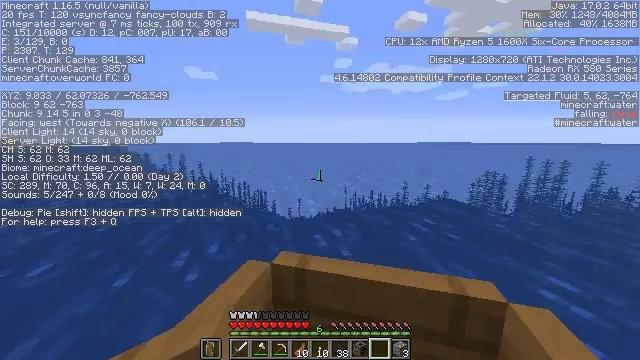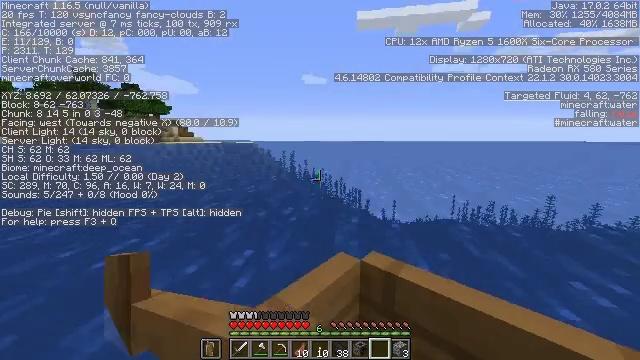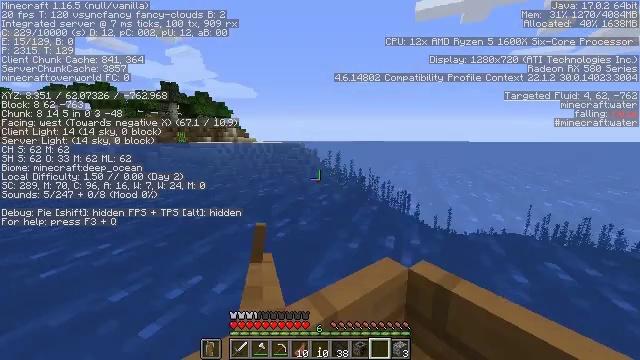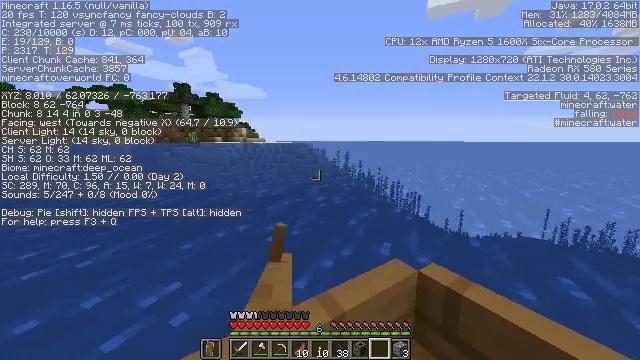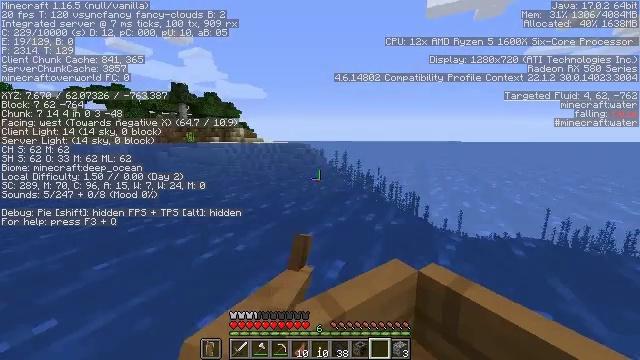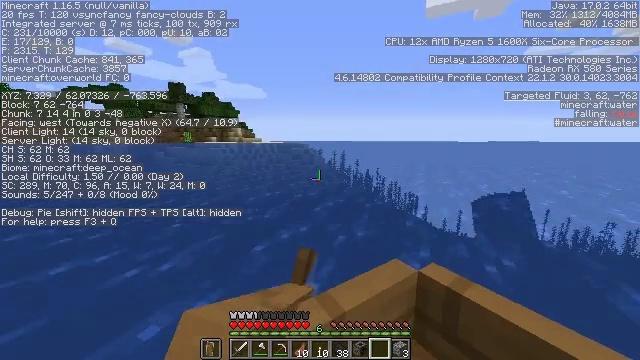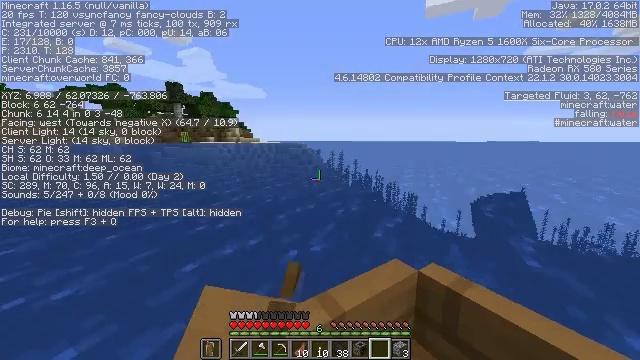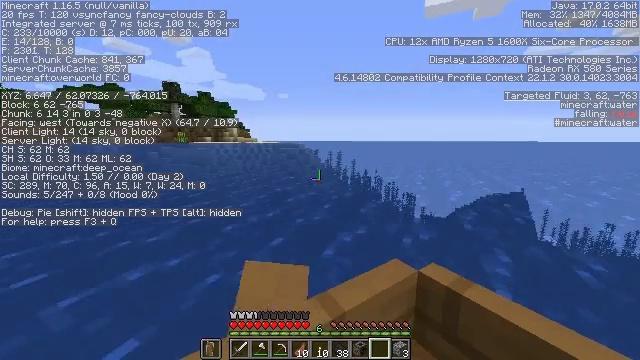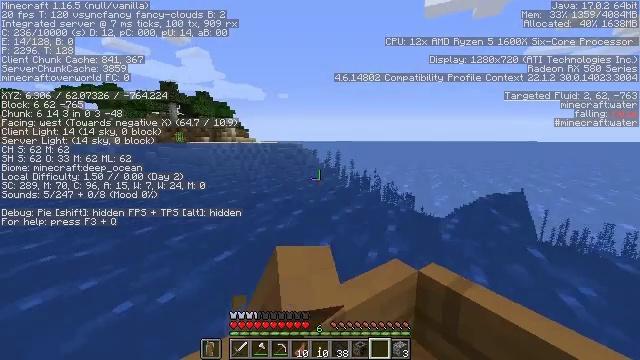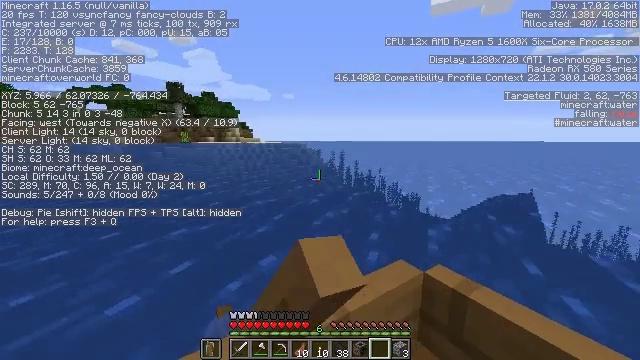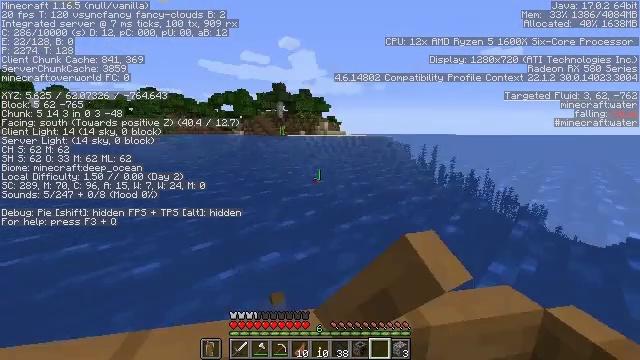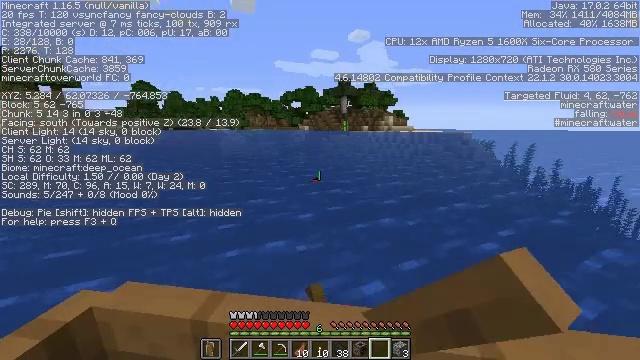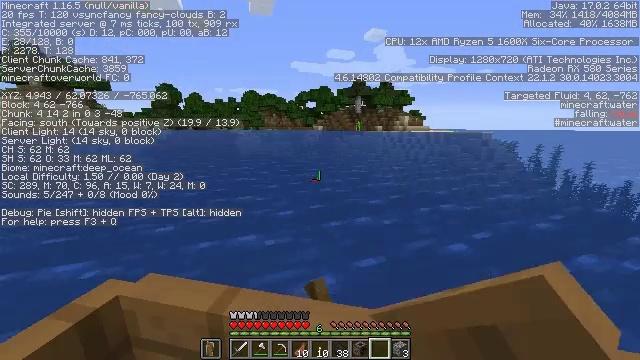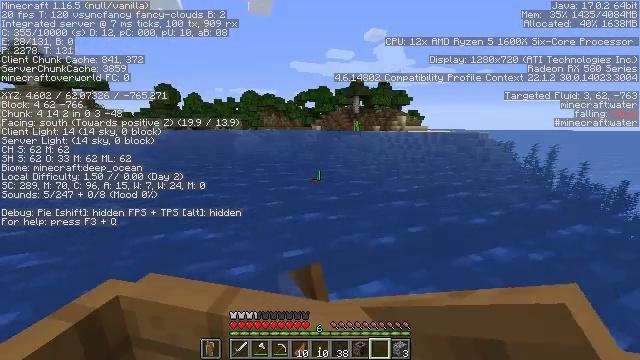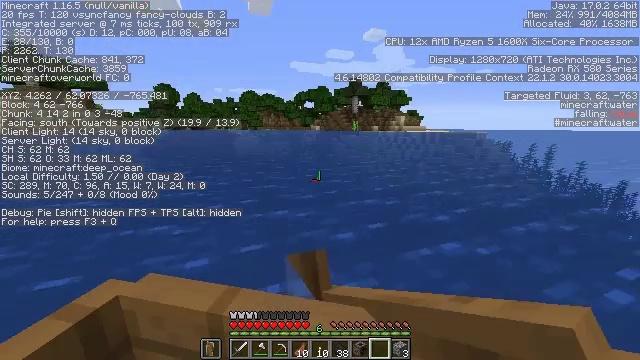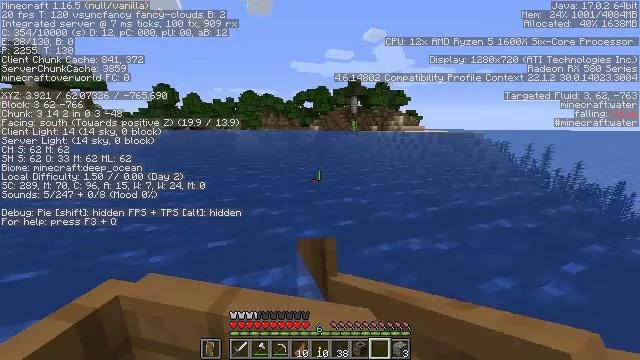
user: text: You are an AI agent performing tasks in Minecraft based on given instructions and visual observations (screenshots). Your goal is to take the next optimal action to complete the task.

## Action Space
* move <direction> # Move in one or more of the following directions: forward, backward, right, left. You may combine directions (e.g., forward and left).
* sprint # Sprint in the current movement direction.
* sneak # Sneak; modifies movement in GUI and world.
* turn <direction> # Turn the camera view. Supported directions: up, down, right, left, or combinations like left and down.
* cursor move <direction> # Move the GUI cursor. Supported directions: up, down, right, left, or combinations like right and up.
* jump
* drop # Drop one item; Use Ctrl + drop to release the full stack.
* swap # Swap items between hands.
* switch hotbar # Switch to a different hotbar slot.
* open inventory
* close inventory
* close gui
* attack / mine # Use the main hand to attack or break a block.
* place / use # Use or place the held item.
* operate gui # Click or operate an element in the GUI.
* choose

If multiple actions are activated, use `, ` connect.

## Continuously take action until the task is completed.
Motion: motion action
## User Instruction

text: Harvest sugar cane from the plant.
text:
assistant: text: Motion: move forward, turn left
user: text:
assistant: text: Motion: move forward, turn left
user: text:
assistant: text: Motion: move forward, turn left
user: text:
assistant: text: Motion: move forward
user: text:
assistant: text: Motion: move forward
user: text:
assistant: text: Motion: move forward
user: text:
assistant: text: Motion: move forward
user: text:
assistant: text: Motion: move forward
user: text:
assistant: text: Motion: move forward, turn left
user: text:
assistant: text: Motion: move forward, turn left and down
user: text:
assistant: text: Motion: move forward, turn left and down
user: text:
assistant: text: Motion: move forward, turn left
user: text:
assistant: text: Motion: move forward
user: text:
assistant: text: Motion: move forward
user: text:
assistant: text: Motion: move forward
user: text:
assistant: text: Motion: move forward
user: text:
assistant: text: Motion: move forward
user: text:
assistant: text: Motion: move forward
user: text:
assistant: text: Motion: move forward
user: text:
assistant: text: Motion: move forward
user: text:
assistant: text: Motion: move forward
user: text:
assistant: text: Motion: move forward
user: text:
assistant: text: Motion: move forward, turn right and up
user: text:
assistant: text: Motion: move forward, turn right and up
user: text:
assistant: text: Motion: move forward, turn right and up
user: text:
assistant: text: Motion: move forward
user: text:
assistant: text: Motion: move forward
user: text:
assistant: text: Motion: move forward
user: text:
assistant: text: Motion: move forward
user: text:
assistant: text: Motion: move forward